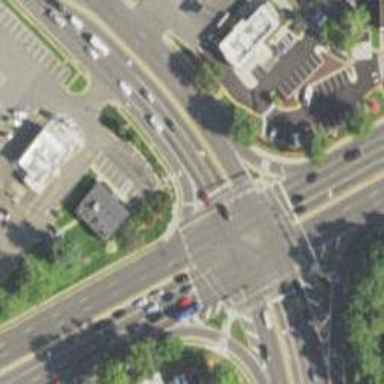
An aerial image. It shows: Marked road crossing.